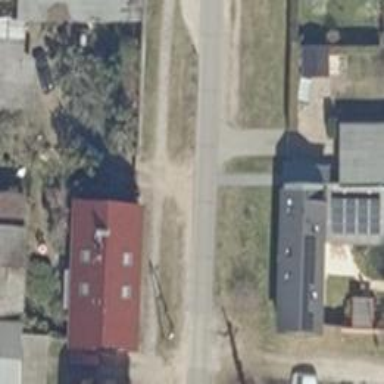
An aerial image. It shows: Asphalt road in residential area.